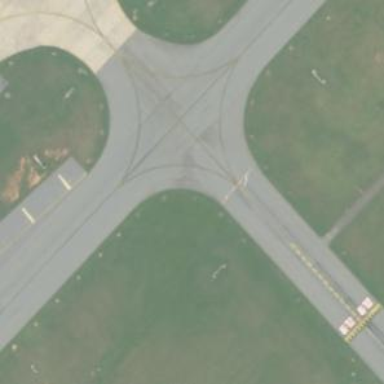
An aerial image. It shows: View of taxiway at the airport.